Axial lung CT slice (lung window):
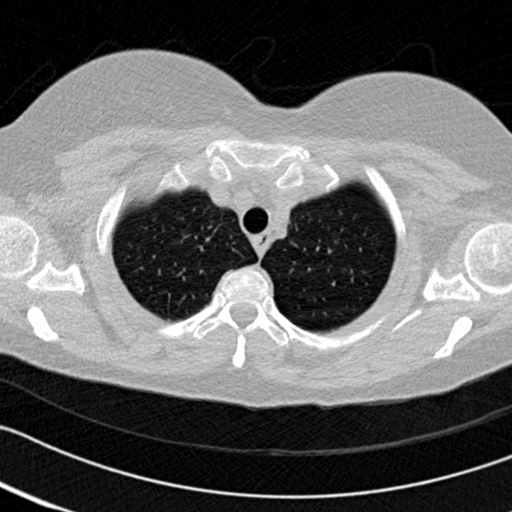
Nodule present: no